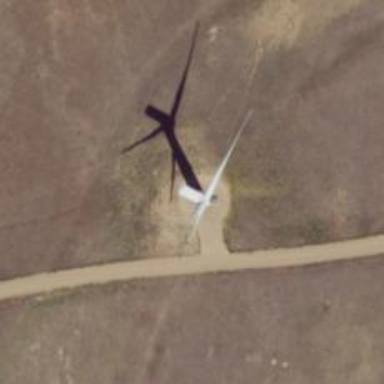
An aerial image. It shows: Wind generator powered by horizontal axis wind turbine.